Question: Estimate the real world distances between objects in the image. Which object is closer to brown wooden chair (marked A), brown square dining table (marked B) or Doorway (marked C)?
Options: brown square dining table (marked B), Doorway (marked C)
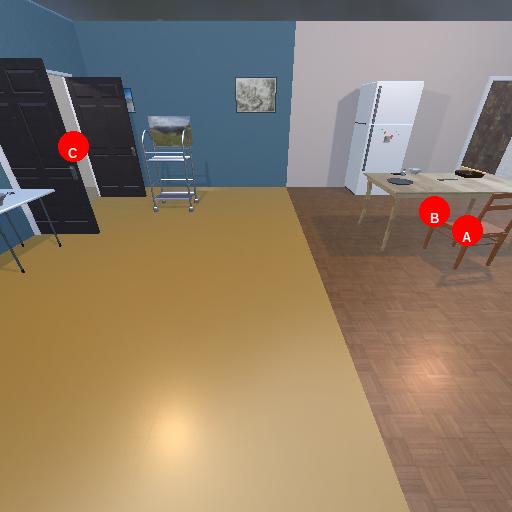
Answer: brown square dining table (marked B)